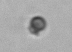
Label: nanoplankton_mix